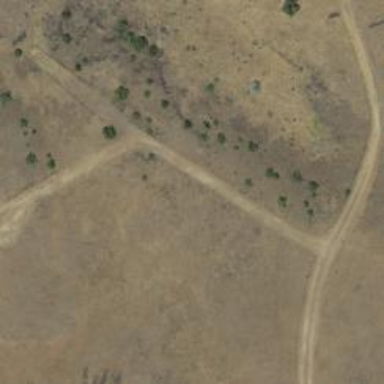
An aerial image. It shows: Track road.